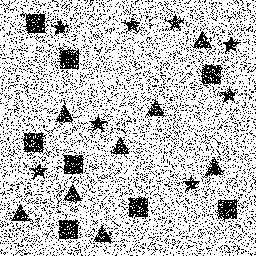
Squares: 8
Triangles: 8
Stars: 8
Total shapes: 24